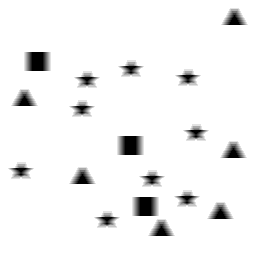
Squares: 3
Triangles: 6
Stars: 9
Total shapes: 18